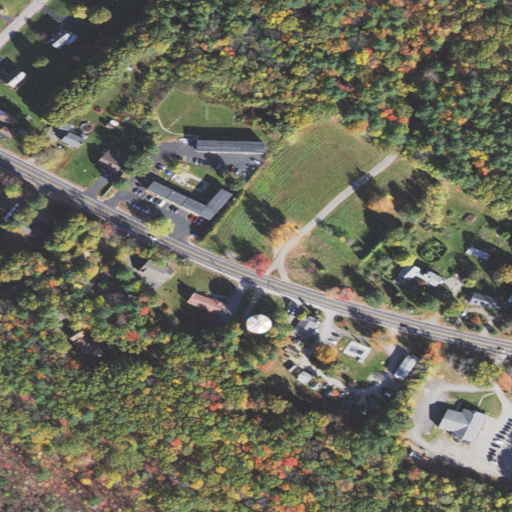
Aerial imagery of mountain in New Hampshire named Haven Hill containing mixed forest, medium intensity development, low intensity development, deciduous forest, open development, evergreen forest, pasture, high intensity development, and woody wetlands